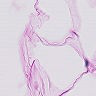
Metastatic tissue present: no